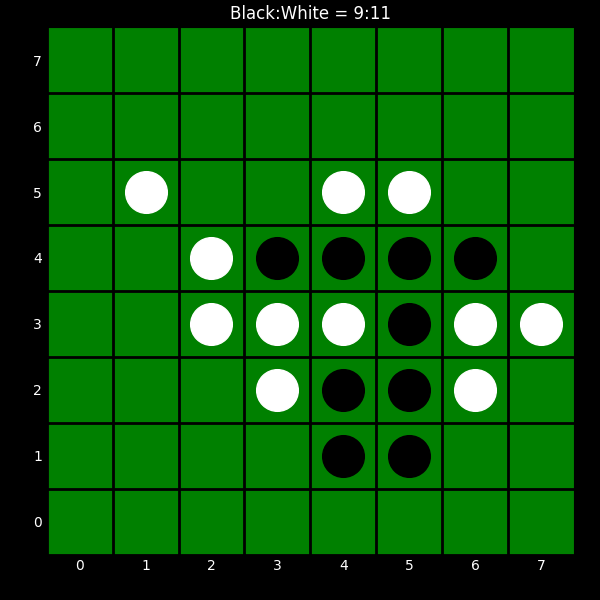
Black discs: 9
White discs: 11